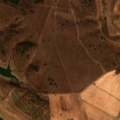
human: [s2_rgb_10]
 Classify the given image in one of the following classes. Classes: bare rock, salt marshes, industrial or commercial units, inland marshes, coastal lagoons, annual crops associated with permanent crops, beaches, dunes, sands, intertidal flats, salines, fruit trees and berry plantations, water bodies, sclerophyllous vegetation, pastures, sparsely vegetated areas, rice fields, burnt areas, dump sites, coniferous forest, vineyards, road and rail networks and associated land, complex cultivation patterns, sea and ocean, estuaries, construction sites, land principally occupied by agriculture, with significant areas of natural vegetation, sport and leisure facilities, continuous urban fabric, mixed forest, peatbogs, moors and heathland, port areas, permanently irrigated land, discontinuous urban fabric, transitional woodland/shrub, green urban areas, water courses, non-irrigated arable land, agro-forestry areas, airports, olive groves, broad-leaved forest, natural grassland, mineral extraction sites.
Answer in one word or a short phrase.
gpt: non-irrigated arable land, complex cultivation patterns, agro-forestry areas, transitional woodland/shrub, water bodies